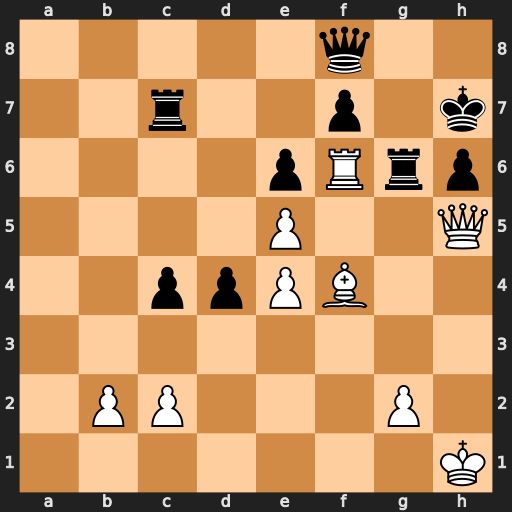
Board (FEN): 5q2/2r2p1k/4pRrp/4P2Q/2ppPB2/8/1PP3P1/7K
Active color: w
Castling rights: -
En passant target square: -
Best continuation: Qxg6+ fxg6 Rxf8